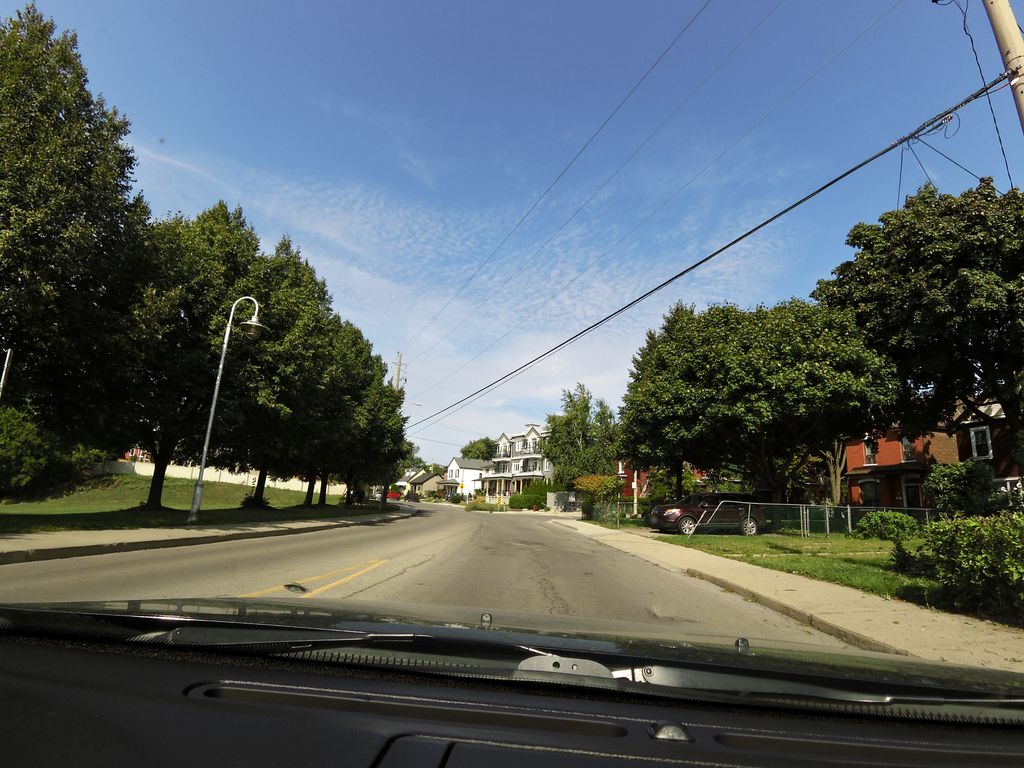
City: hamilton